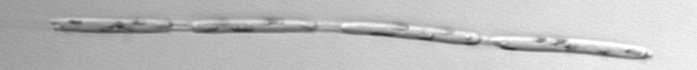
Label: Eucampia_morphytype1